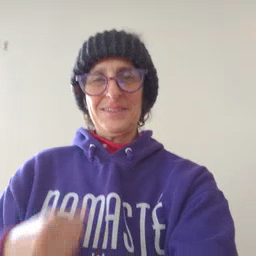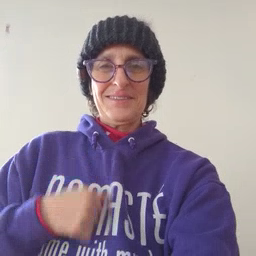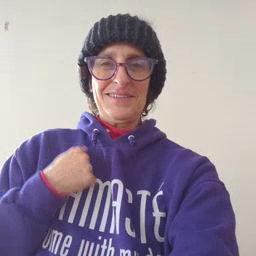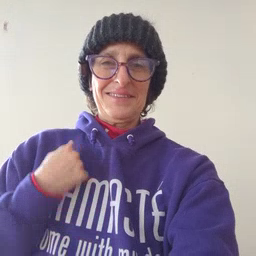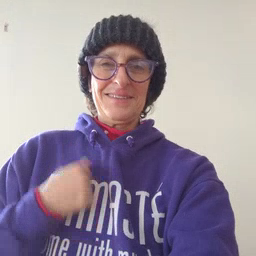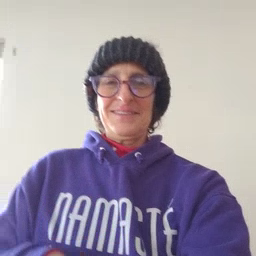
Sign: bath